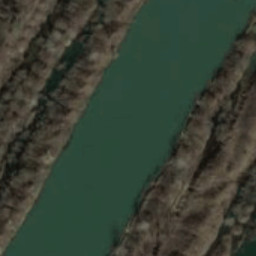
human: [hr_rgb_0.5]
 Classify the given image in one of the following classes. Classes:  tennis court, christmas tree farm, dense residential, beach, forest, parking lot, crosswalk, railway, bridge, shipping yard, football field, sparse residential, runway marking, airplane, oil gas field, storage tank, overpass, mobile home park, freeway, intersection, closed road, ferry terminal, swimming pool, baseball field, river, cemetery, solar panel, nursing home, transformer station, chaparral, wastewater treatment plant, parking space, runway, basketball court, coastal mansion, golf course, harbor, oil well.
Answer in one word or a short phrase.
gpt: river